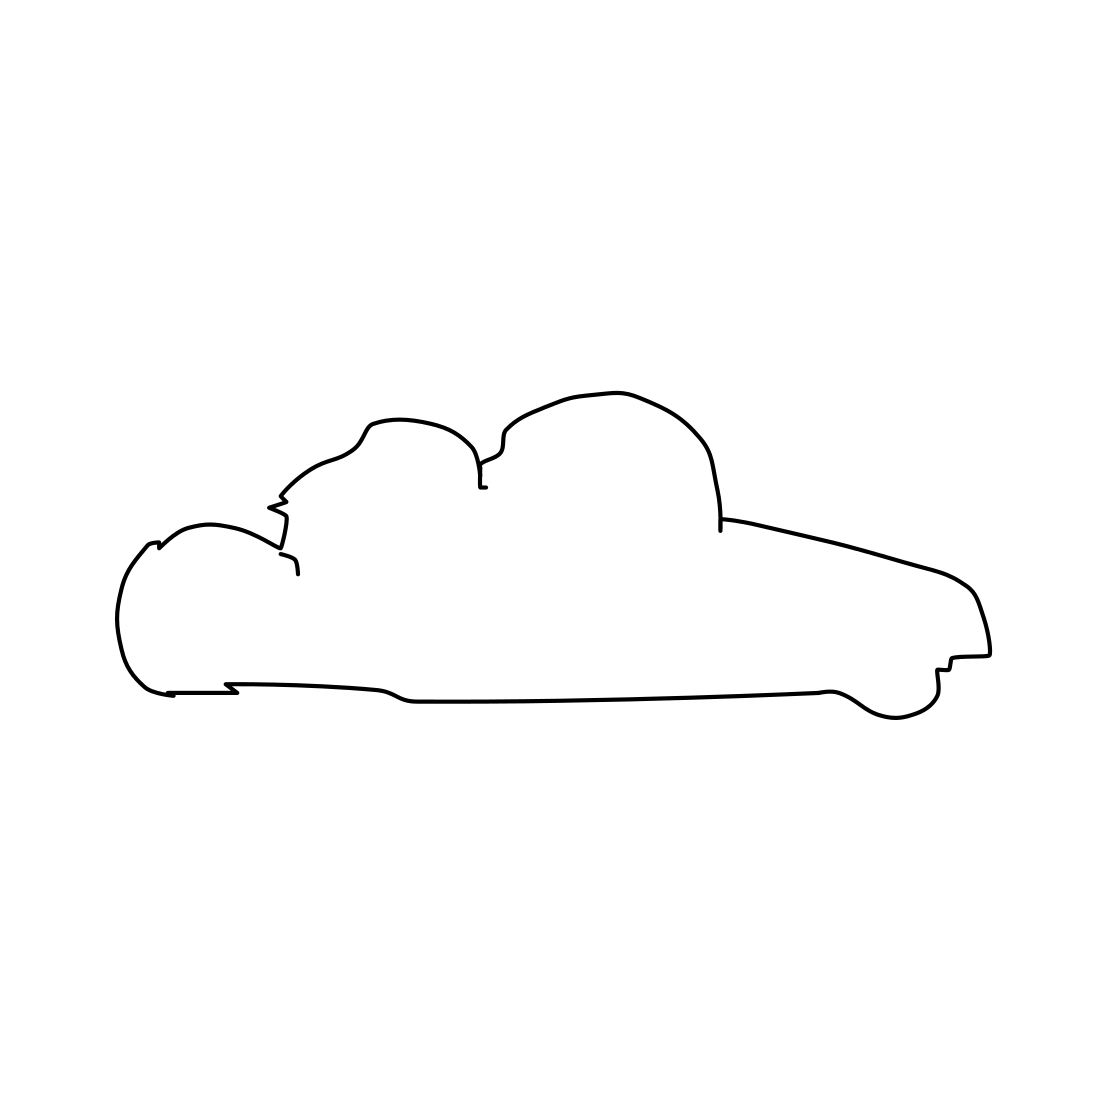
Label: cloud